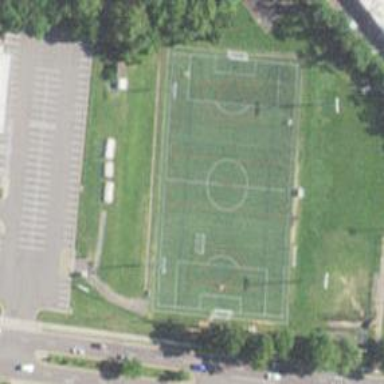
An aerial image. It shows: Soccer pitch for leisure land activities.